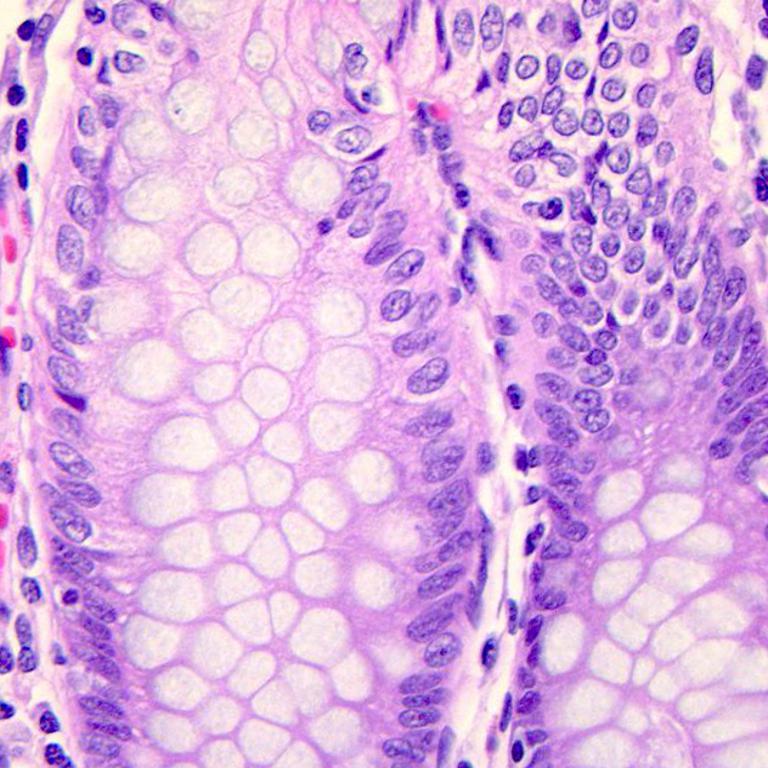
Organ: colon
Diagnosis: benign